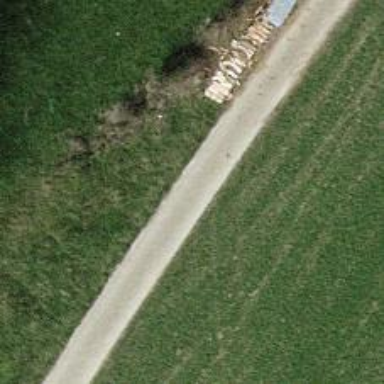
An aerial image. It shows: Well-maintained track road with grade 1 tracktype.